Question: I'm using 'django-socialregistration' for enabling users to login using their Twitter account on my application.
settings.py
'''
INSTALLED_APPS = (
'django.contrib.admin',
'django.contrib.auth',
'django.contrib.contenttypes',
'django.contrib.sessions',
'django.contrib.messages',
'django.contrib.staticfiles',
'rango',
'django.contrib.sites',
'socialregistration',
'socialregistration.contrib.twitter'
)
...
...
TEMPLATE_CONTEXT_PROCESSORS = ('django.contrib.auth.context_processors.auth', 'django.core.context_processors.debug', 'django.core.context_processors.i18n', 'django.core.context_processors.media', 'django.core.context_processors.static', 'django.contrib.messages.context_processors.messages', 'django.core.context_processors.request',)
AUTHENTICATION_BACKENDS = (
'django.contrib.auth.backends.ModelBackend',
'socialregistration.contrib.twitter.auth.TwitterAuth',
)
TWITTER_CONSUMER_KEY = 'XXXXXXXXXXXXXXXXXX'
TWITTER_CONSUMER_SECRET_KEY = 'XXXXXXXXXXXXXXXXXXXX'
SITE_ID = 1
SESSION_SERIALIZER='django.contrib.sessions.serializers.PickleSerializer'
'''
urls.py
'''
from django.conf.urls import patterns, include, url
from django.contrib import admin
urlpatterns = patterns('',
# Examples:
# url(r'^$', 'GetEvangelized.views.home', name='home'),
# url(r'^blog/', include('blog.urls')),
url(r'^admin/', include(admin.site.urls)),
url(r'^rango/', include('rango.urls')),
url(r'^social/', include('socialregistration.urls',
namespace = 'socialregistration')))
'''
template
'''
<body>
<h1>MicroCelebrity Form</h1><br>
{% load twitter %}
{% twitter_button %}
<br>
<form id="evangelized_form" method="post" action="/rango/fillform/">
{% csrf_token %}
{% for hidden in form.hidden_fields %}
{{ hidden }}
{% endfor %}
{% for field in form.visible_fields %}
{{ field.errors }}
<b>{{ field.help_text }}</b><br>
{{ field }}<br><br>
{% endfor %}
<input type="submit" name="submit" value="Submit" />
</form>
</body>
'''
However, on clicking on the Twitter signup button, I get redirected to this:

The url of this webpage is as follows:
'''
http://example.com/social/twitter/callback/?oauth_token=_WtPXwAAAAAAgTIEAAABTim7zYE&oauth_verifier=TheZd4yPsHNCYEi6mPwIvkugirkz20yH
'''
The settings of my Twitter application is as follows:
'''
Callback URL http://127.0.0.1:8000/auth/twitter/callback
Sign in with Twitter Yes
App-only authentication https://api.twitter.com/oauth2/token
Request token URL https://api.twitter.com/oauth/request_token
Authorize URL https://api.twitter.com/oauth/authorize
Access token URL https://api.twitter.com/oauth/access_token
Website http://www.cloudclovis.com
Callback url http://127.0.0.1:8000/auth/twitter/callback
'''
What does the 'Example Domain' webpage signify? When I click on the 'More Information' link on that page, I'm redirected to 'http://www.iana.org/domains/reserved'
What does that mean? And how can I allow my users to login using their Twitter accounts in my application?
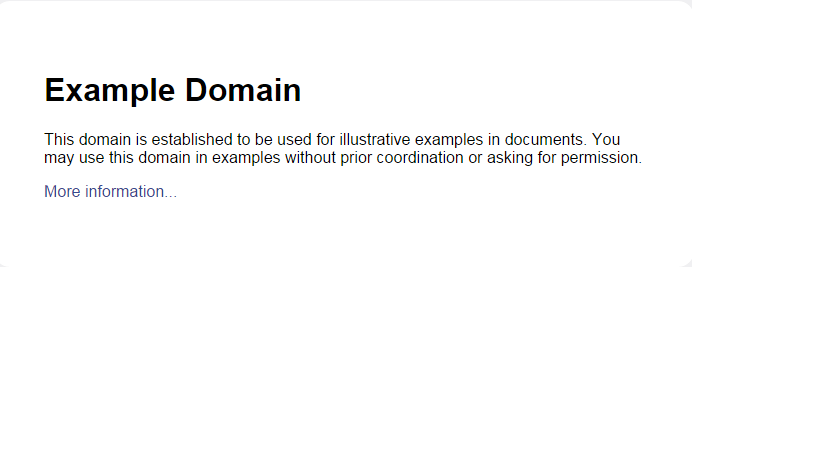
Answer: Its redirecting there because the default <URL> has 'example.com' as the default site.
You need to change that to '127.0.0.1:8000' if you are in development mode.
To change it, you can use the default admin interface, or simply use the django shell:
'''
from django.contrib.sites.models import Site
site = Site.objects.get(pk=1)
site.domain = '127.0.0.1:8000'
site.save()
'''